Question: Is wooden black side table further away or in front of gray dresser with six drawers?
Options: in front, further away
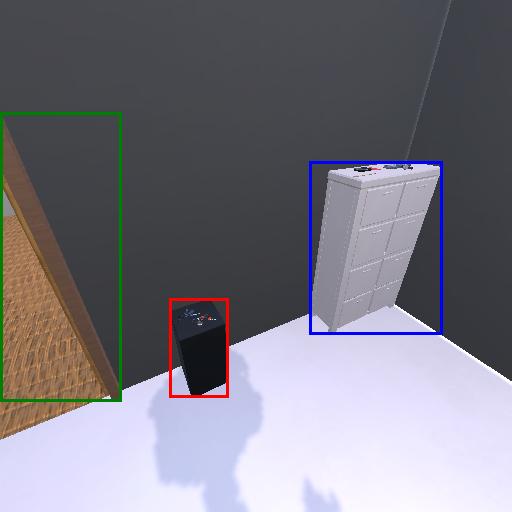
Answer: in front